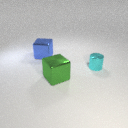
large green metal cube to the right of large blue metal cube